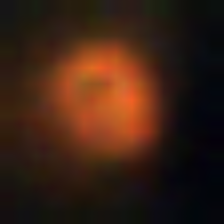
Taxon: NanoPlankton
Group: Other